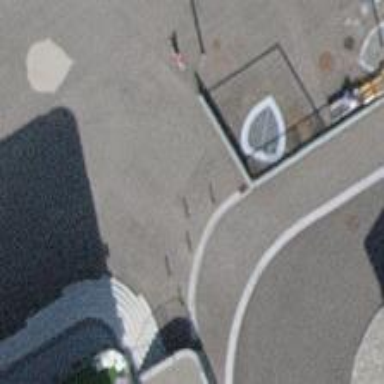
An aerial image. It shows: Bollard.